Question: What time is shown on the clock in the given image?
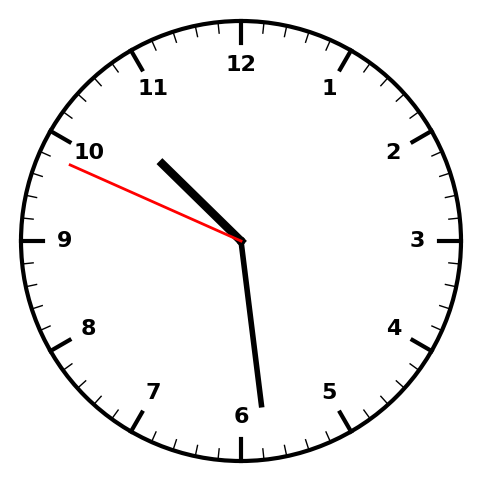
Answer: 10:28:49